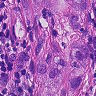
Metastatic tissue present: yes